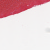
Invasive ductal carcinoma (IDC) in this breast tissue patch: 0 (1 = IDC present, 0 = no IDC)